Field crop: maize
Growth stage: 2
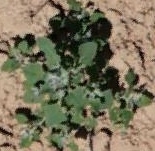
Species: chenopodium